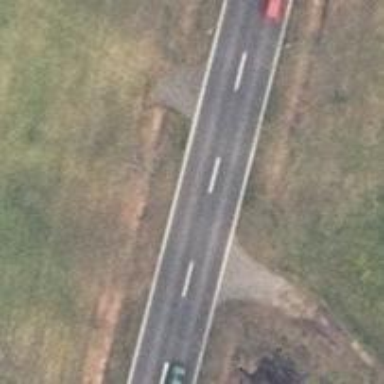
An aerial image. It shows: Asphalt road classified as primary highway.